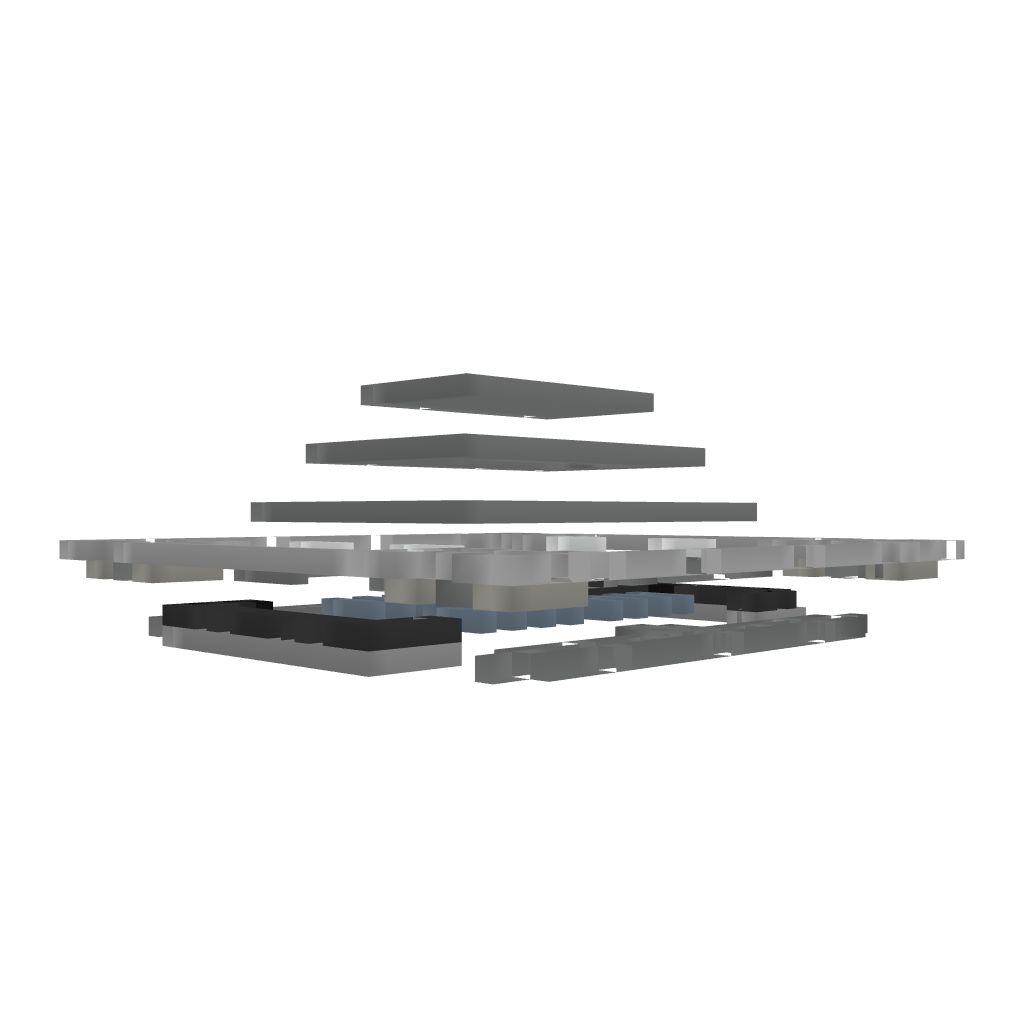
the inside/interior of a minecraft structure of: Night Temple